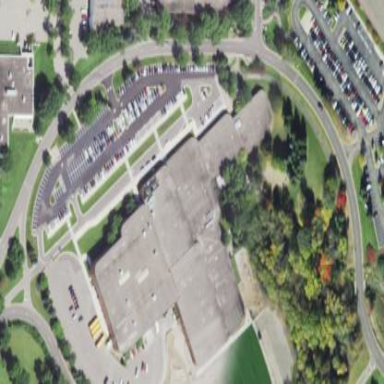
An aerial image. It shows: School building.